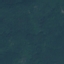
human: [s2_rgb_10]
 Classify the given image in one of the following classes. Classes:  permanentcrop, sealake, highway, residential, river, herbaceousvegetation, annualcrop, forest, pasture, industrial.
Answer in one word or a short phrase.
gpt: Forest